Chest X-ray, PA view. Patient: 65 years old, sex M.
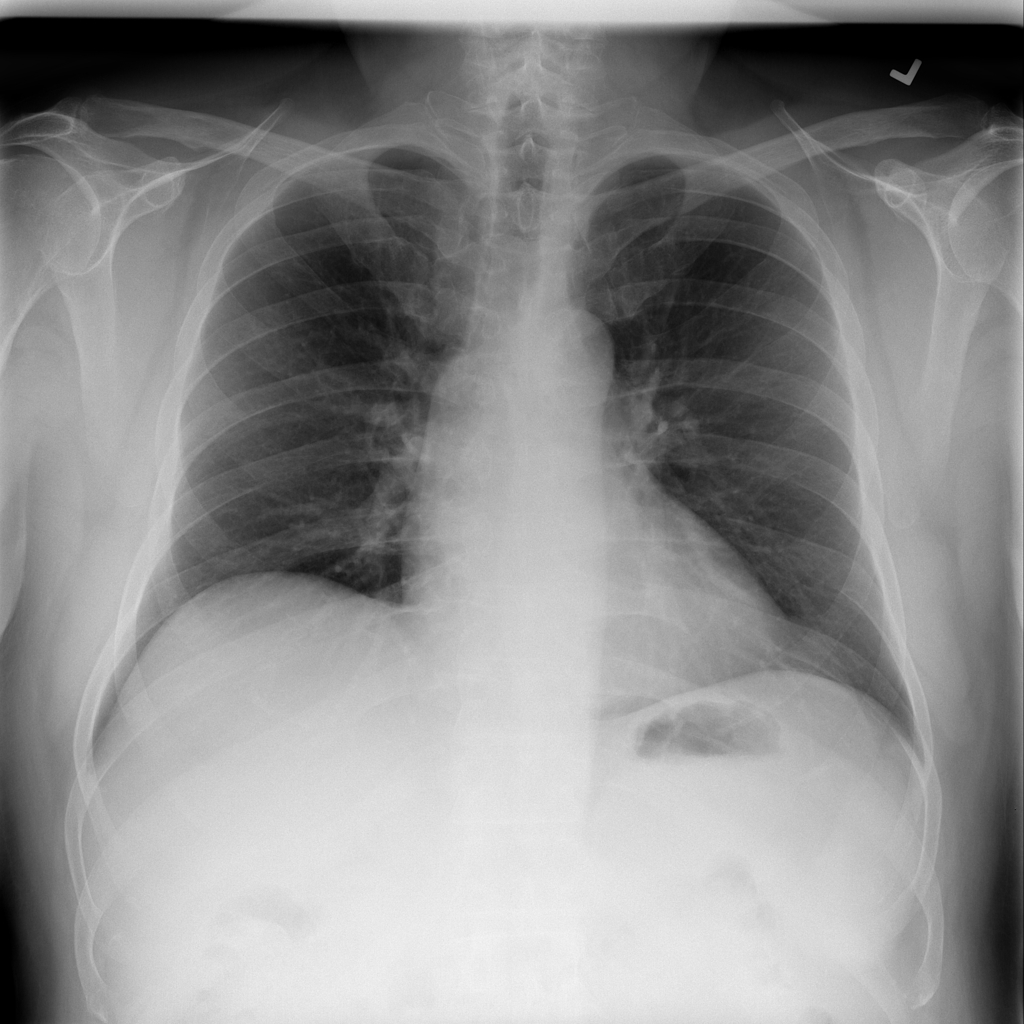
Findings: No Finding